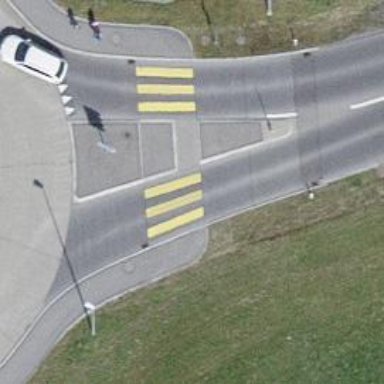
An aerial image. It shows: Uncontrolled zebra crossing with central island.